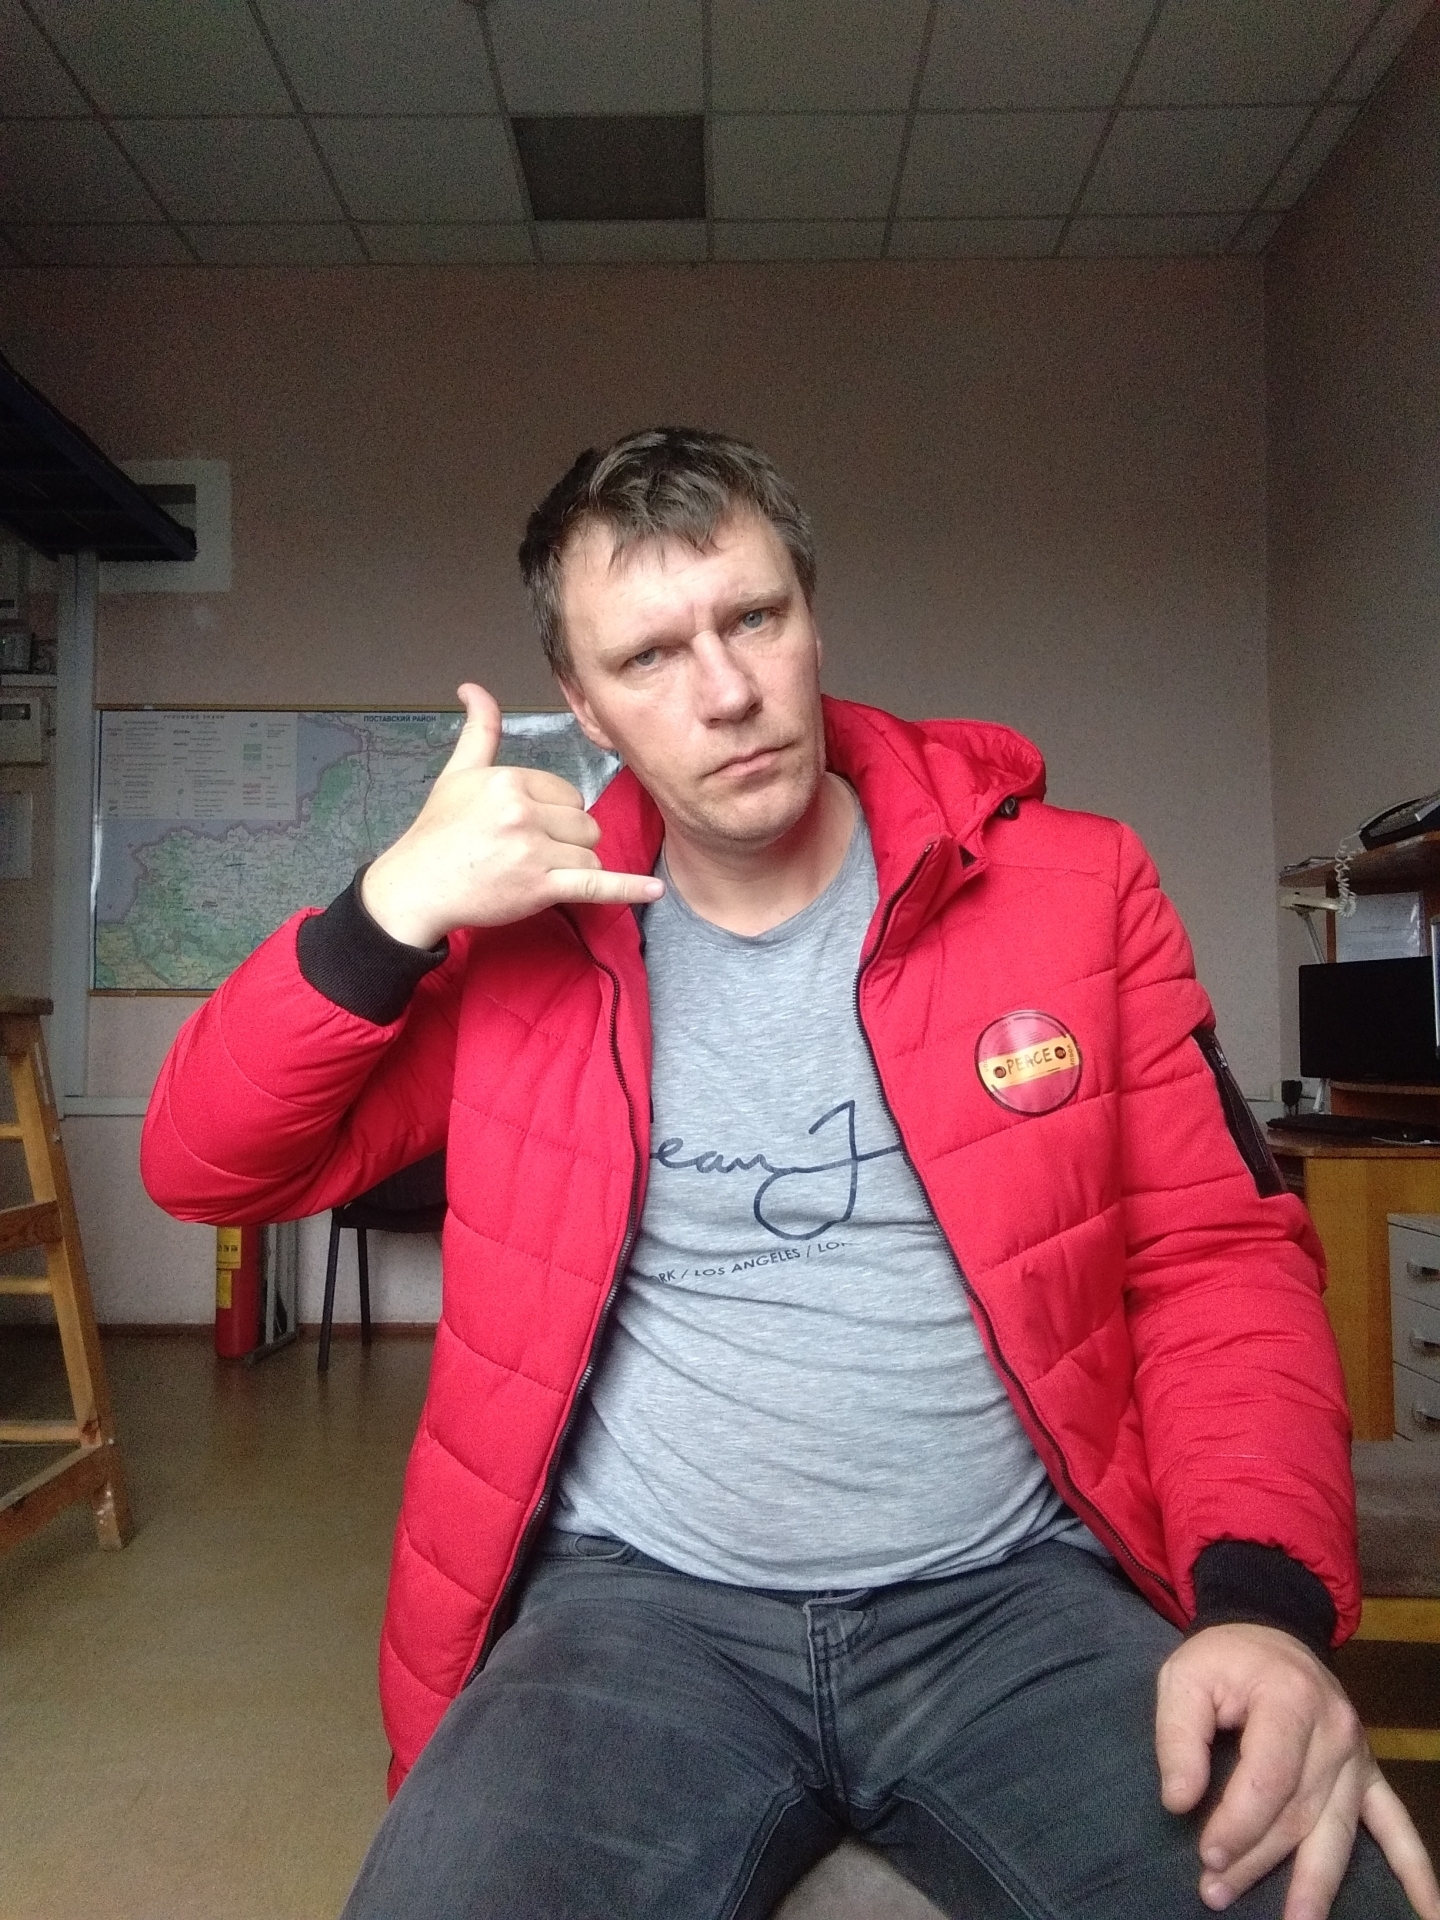
Label: noise